Brain MRI, t1w sequence, axial 2D slice.
Patient: age 35, sex F, weight 95 kg, height 1.95 m
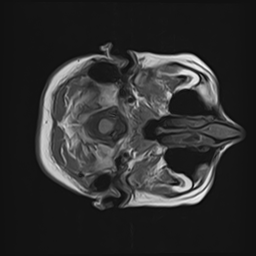